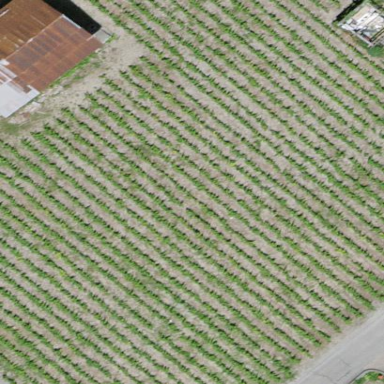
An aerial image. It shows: Vineyard.